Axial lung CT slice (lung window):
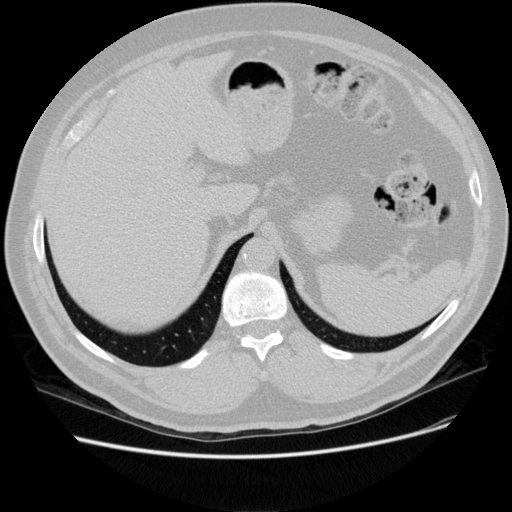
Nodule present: no